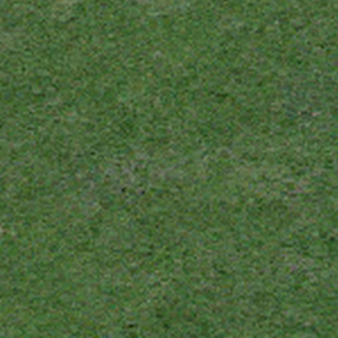
Label: other